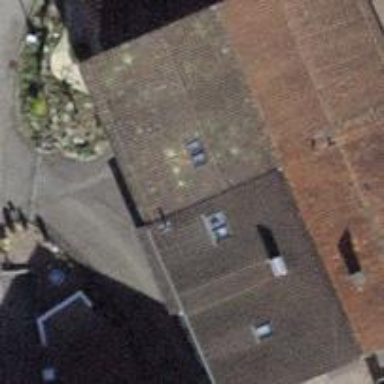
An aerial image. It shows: Building.